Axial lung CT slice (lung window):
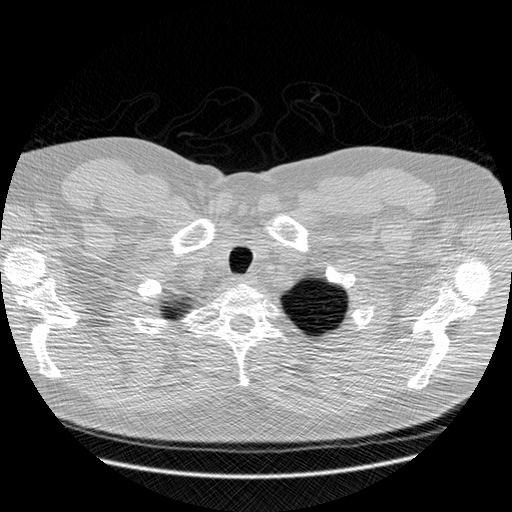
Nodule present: no